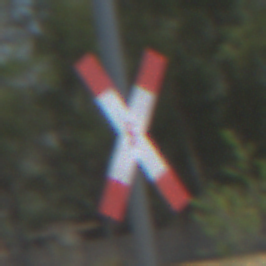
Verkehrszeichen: Andreaskreuz
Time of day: Midday
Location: Outdoor (Nature)
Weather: Clear
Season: NotSpecified
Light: Natural